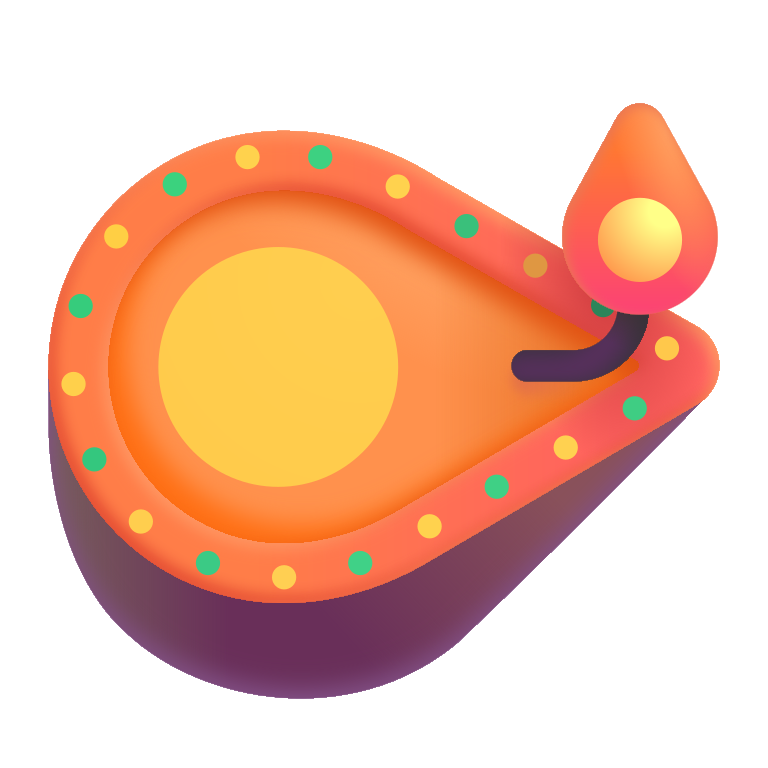
diya lamp color